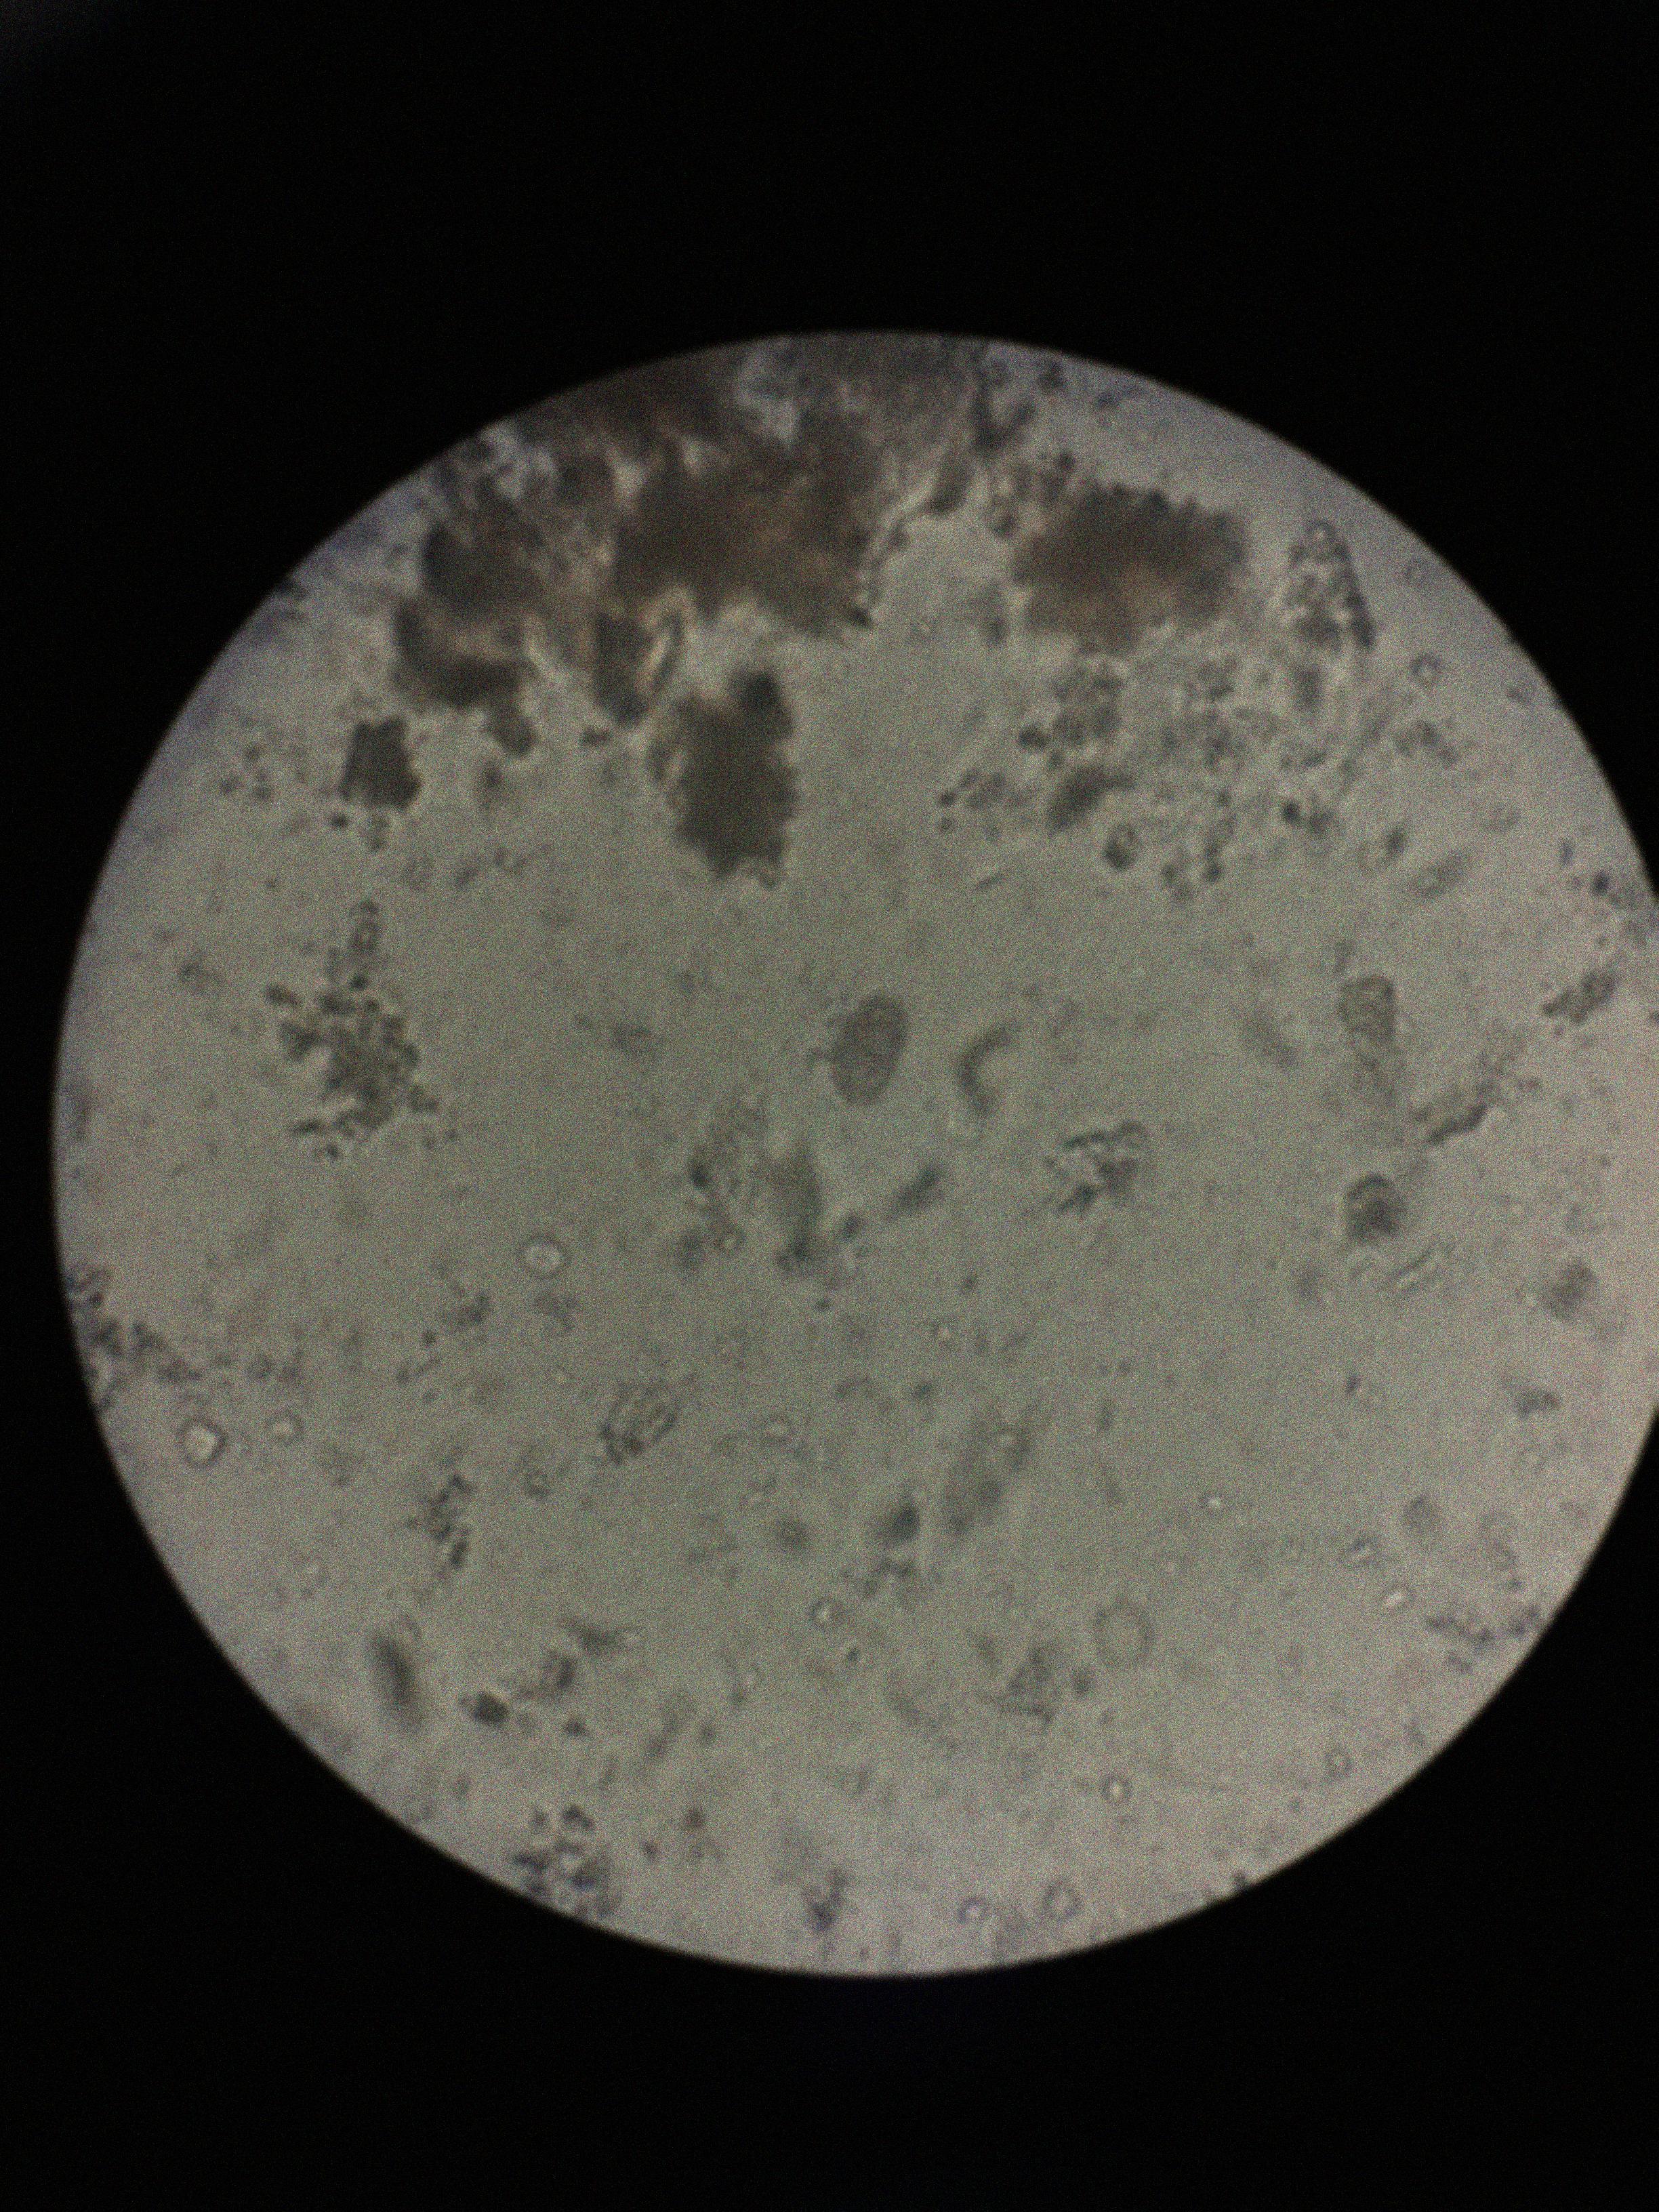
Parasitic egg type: Capillaria philippinensis